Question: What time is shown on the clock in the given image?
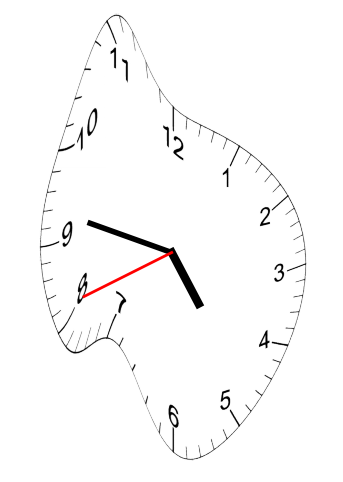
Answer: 04:46:41